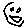
Label: smiley face